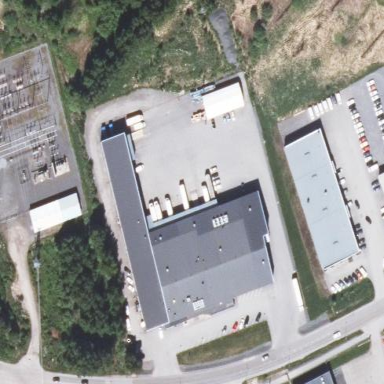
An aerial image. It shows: Commercial building.